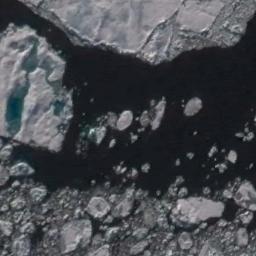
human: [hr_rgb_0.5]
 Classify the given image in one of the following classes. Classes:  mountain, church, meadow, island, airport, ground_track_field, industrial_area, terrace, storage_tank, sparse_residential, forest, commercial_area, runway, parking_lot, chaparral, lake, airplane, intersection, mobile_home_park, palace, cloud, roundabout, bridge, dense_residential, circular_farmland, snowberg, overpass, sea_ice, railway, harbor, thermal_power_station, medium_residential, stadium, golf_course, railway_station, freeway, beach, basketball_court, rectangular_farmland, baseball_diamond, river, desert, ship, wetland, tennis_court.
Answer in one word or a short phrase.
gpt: sea_ice